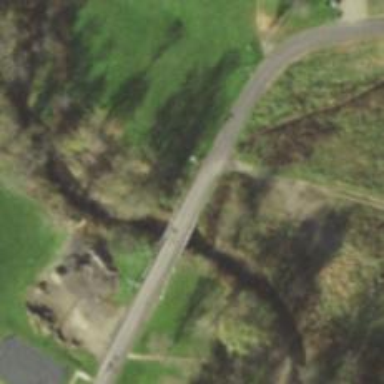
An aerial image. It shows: Residential road with bridge.